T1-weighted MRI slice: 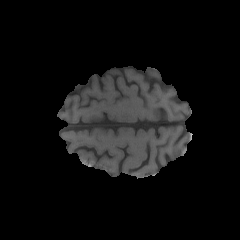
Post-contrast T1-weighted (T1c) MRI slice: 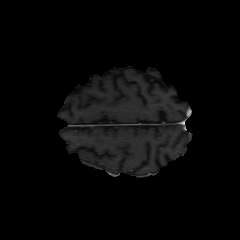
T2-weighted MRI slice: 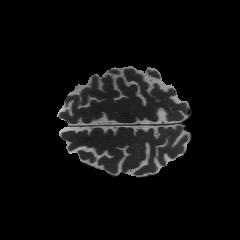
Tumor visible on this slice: no